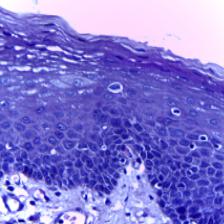
Diagnosis: Normal